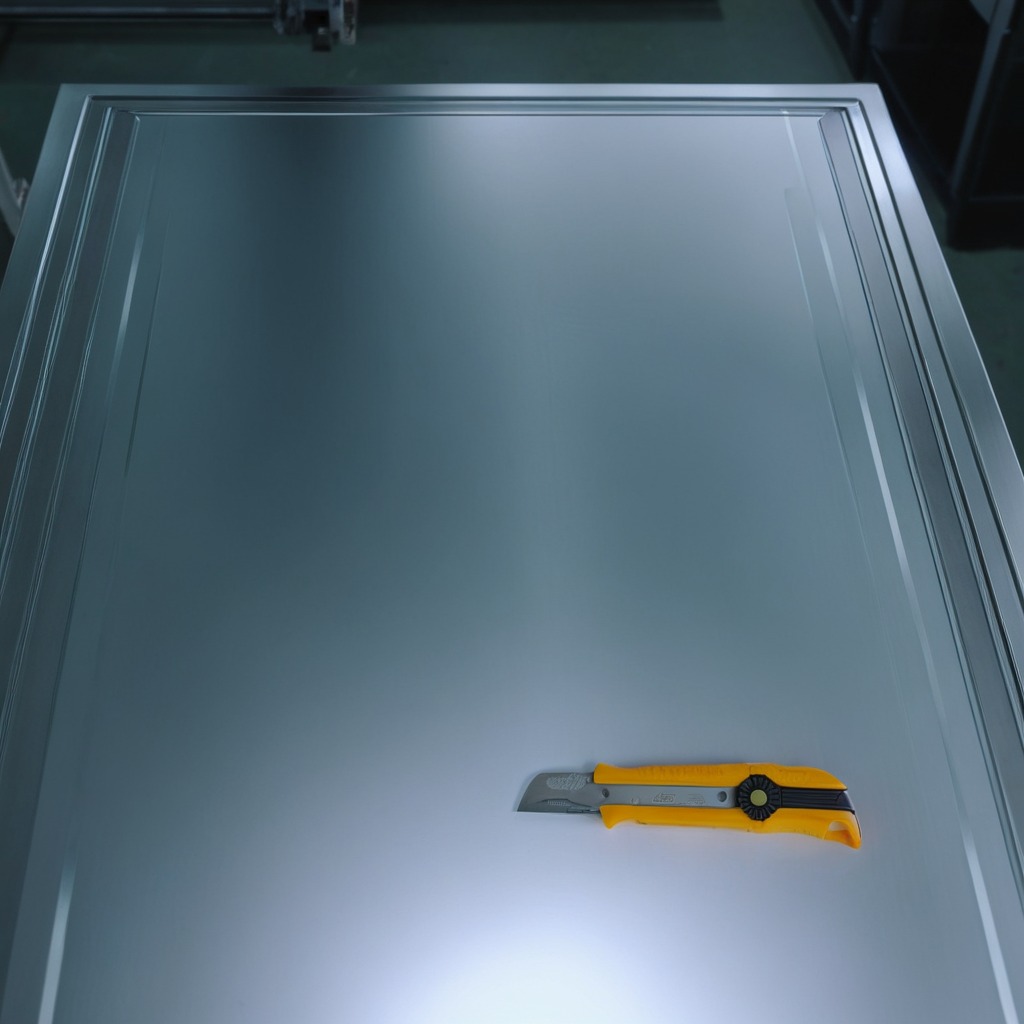
A utility knife lying on a metal table in a machine shop under fluorescent lights.